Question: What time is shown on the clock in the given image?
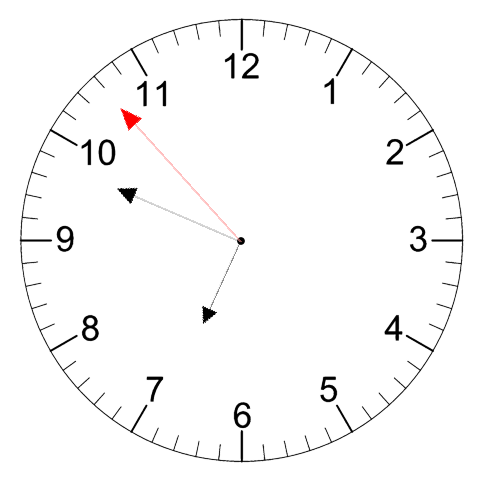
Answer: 06:48:53